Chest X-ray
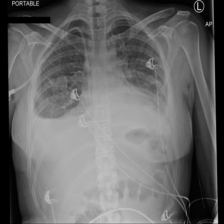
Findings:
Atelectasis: positive
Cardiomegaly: negative
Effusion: positive
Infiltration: positive
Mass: negative
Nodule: negative
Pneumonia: negative
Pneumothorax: negative
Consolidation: negative
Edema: negative
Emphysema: negative
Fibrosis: negative
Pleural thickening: negative
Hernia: negative